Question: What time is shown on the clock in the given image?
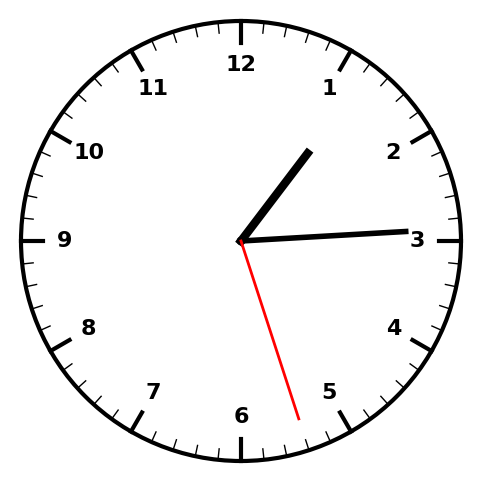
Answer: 01:14:27